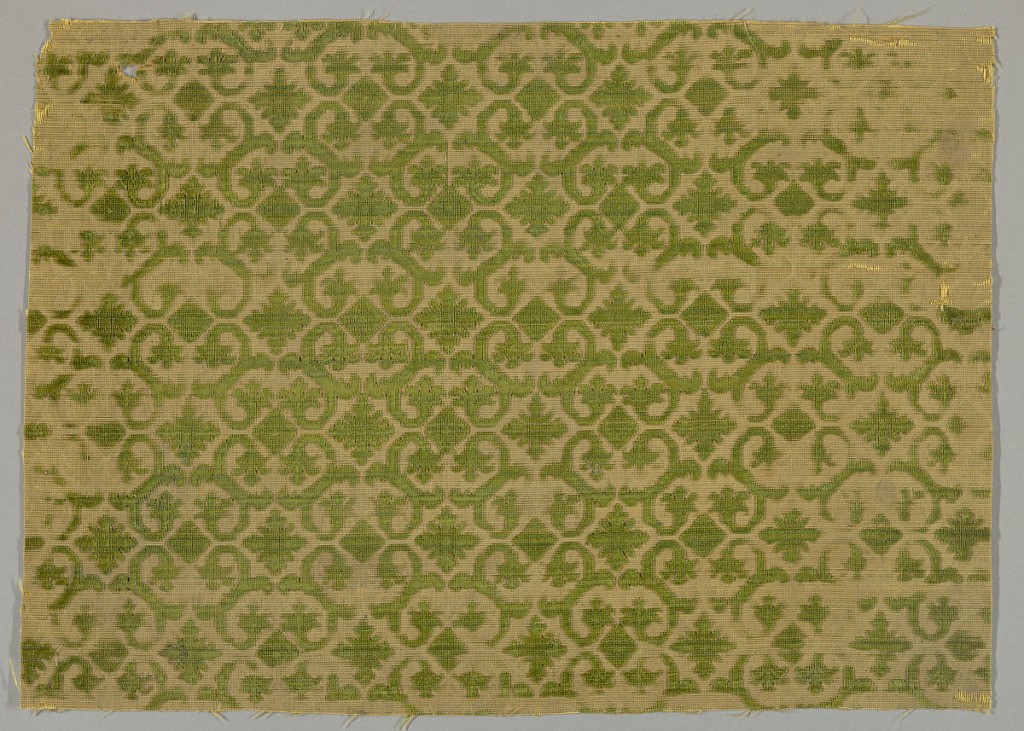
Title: Fragment
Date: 17th century
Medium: silk Technique: supplementary warp forming cut and uncut raised pile in plain weave foundation (velvet)
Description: Scroll and quatrefoils in green on tan.